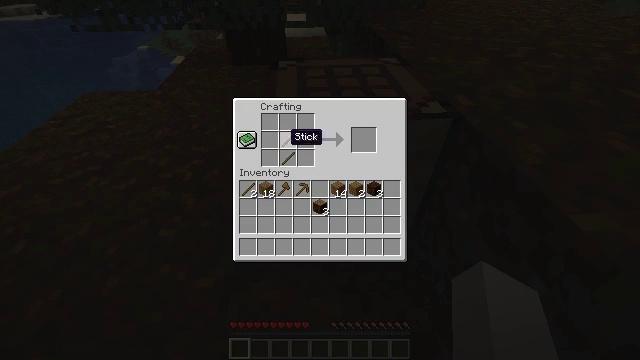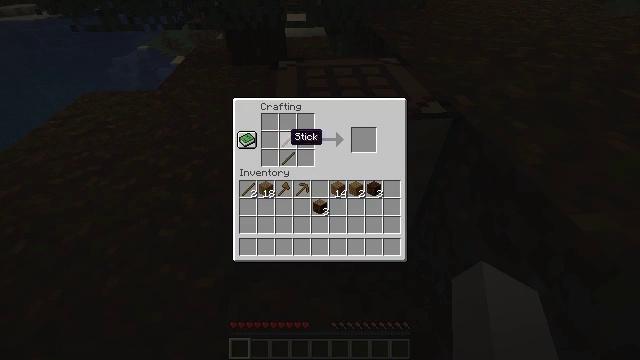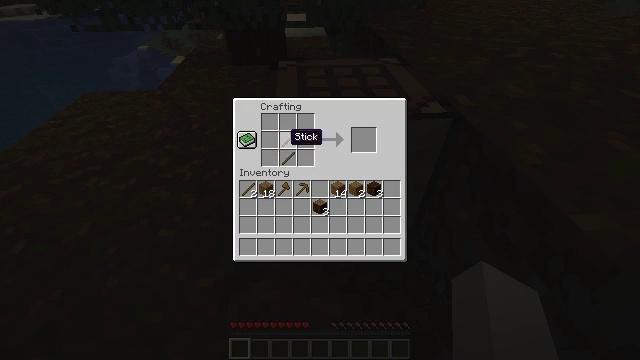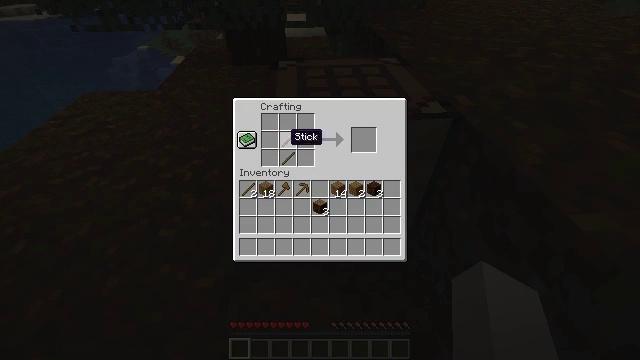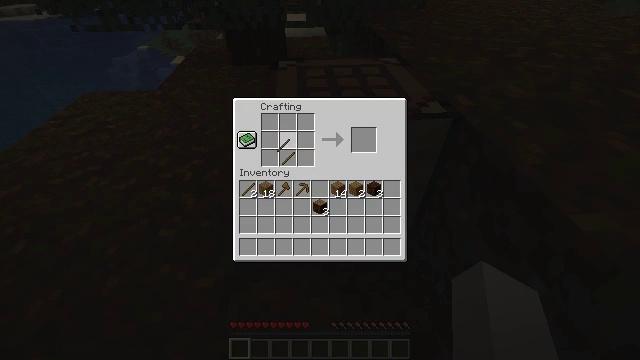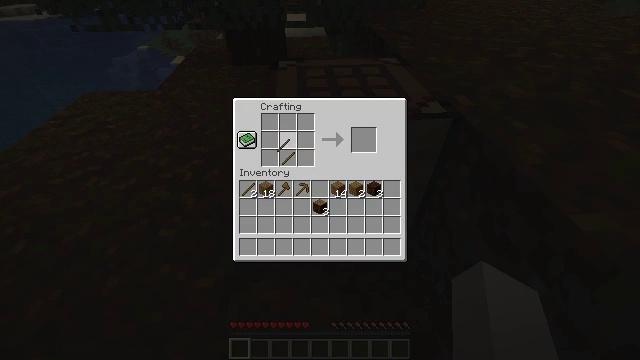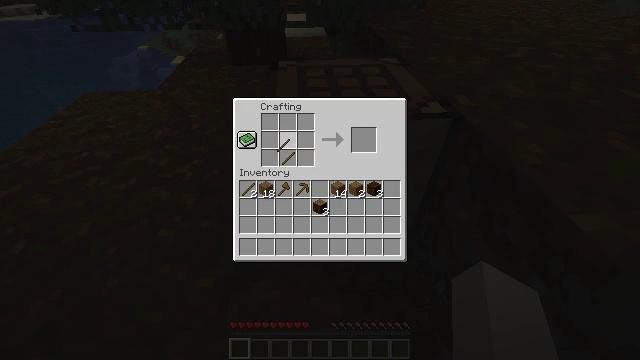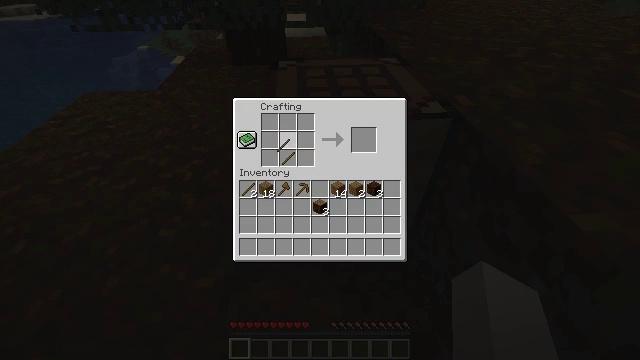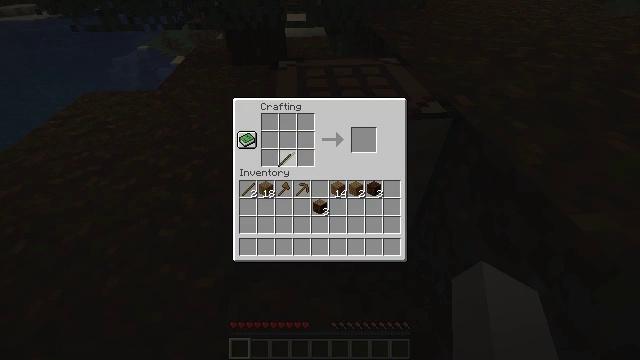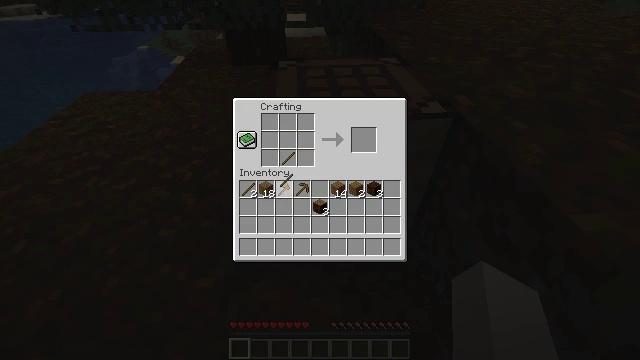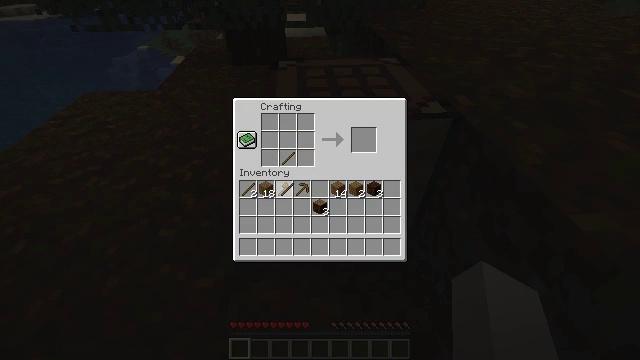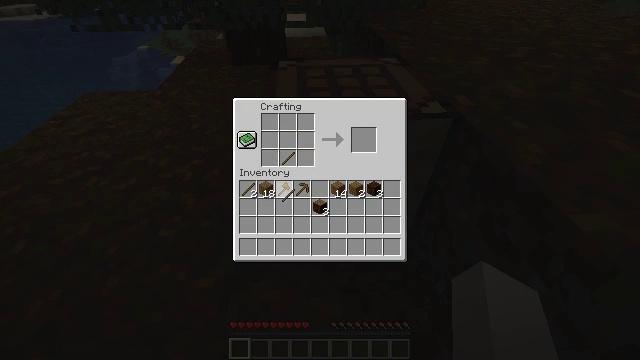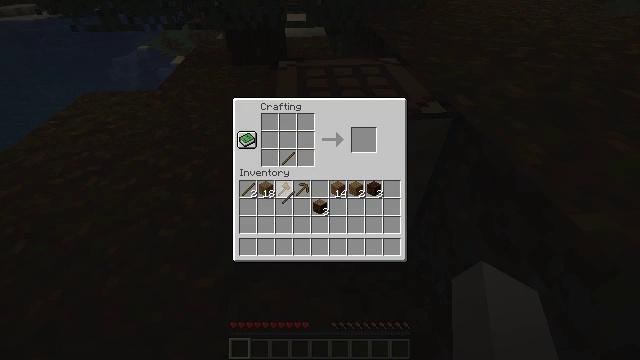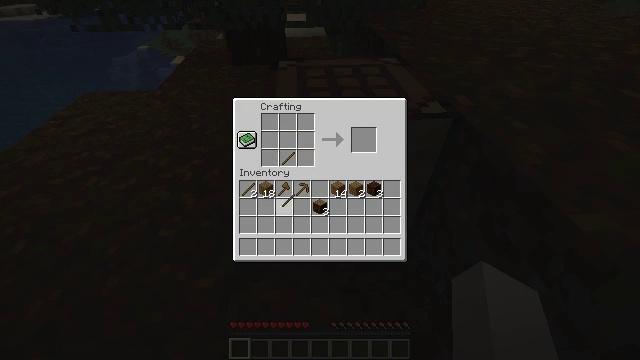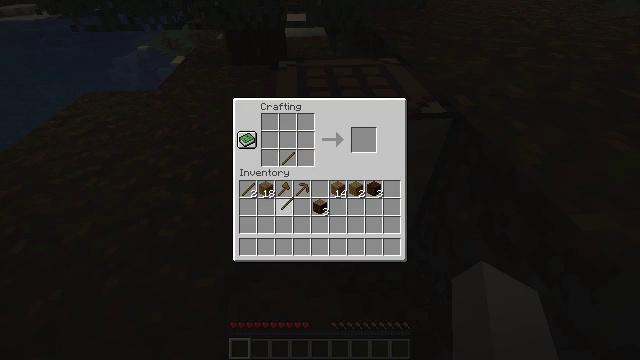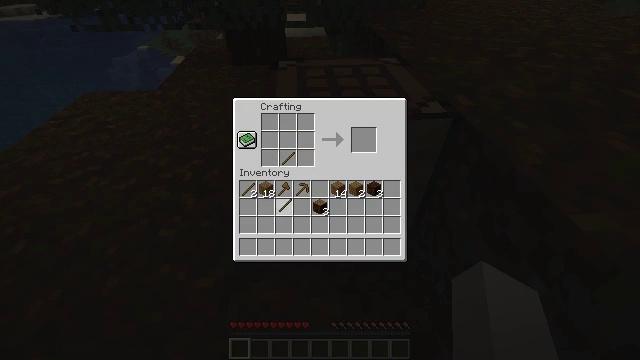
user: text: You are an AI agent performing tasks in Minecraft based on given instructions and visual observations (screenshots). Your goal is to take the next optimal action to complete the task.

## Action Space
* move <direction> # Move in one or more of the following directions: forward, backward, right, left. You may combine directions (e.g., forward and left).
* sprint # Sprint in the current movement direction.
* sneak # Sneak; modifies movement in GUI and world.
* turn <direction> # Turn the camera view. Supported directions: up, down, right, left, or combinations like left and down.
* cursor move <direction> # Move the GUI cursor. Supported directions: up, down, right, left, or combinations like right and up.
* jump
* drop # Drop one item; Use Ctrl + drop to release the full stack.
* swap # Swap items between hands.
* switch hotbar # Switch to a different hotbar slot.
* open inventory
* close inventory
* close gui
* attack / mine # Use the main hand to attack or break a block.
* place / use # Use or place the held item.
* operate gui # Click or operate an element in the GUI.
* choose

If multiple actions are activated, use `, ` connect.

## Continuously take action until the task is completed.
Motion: motion action
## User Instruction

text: Craft a wooden sword by combining wood and stick in a crafting table.
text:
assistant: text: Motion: no_op
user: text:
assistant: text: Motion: no_op
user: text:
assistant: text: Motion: no_op
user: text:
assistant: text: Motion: operate gui
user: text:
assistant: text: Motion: operate gui
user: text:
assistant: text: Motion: no_op
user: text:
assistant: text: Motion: no_op
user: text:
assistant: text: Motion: cursor move down
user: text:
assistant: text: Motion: cursor move down
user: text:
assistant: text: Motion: cursor move down
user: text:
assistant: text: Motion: no_op
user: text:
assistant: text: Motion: no_op
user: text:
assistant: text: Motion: no_op
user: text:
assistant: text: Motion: no_op
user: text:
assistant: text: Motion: no_op
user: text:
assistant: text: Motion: operate gui
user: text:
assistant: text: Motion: operate gui
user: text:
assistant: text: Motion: operate gui
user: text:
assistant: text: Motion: no_op
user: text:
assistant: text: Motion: cursor move left and up
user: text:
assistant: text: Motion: no_op
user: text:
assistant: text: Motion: no_op
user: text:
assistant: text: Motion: no_op
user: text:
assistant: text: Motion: operate gui
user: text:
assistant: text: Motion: operate gui
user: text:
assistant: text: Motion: no_op
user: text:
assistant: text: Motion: cursor move up
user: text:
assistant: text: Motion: cursor move right and up
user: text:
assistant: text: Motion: no_op
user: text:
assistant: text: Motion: no_op